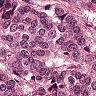
Metastatic tissue present: yes